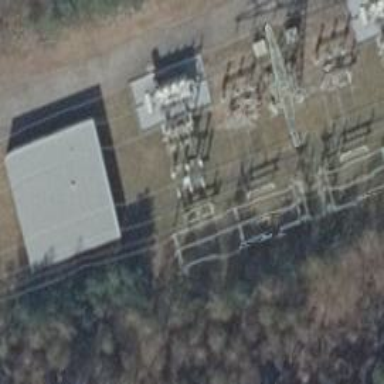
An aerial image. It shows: Three power lines with cables.